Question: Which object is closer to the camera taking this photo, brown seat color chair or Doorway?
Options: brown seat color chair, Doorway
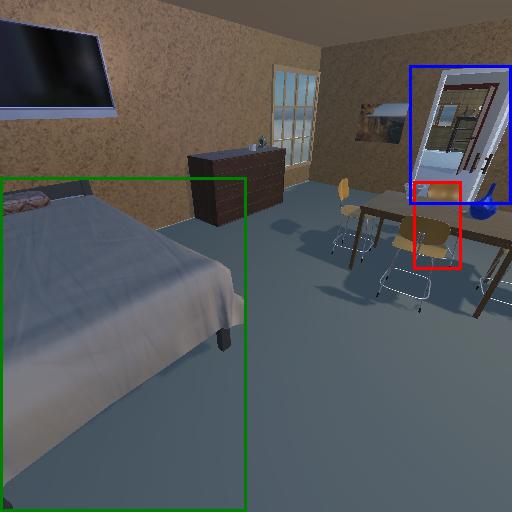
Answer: brown seat color chair